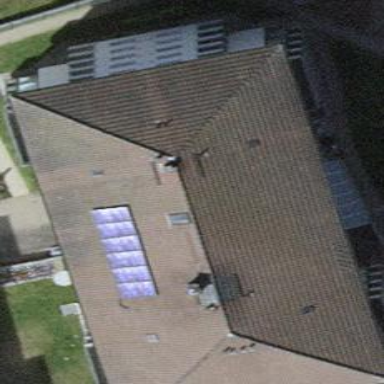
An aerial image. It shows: Apartment building with hipped roof made of rosybrown roof tiles.